Question: Basically I want a way to have the admins leave comments on the model being viewed. Let's say we have a model Car which I have registered within the admin site and I want to allow the other admins to write a short note about this car and have it show up ONLY IN THE ADMIN INTERFACE along with their name and a timestamp.
Essentially I want to add a commenting form in the django admin for a specific model.
Any suggestions on how to do this without overriding the entire view?
This is my progress using GordonsBeards answer.

It is adding 3 "extra" empty notes which is not a deal breaker but is interesting none the less.
'''
# In models.py
class Note(models.Model):
user = models.ForeignKey(User)
note = models.TextField()
created_on = models.DateTimeField(auto_now_add=True)
def __unicode__(self):
return "created on: {}".format(self.created_on)
'''
My User model handles both admin users and is what I want to add the notes functionality on. How would I add the logged in users name in front of the created on date?
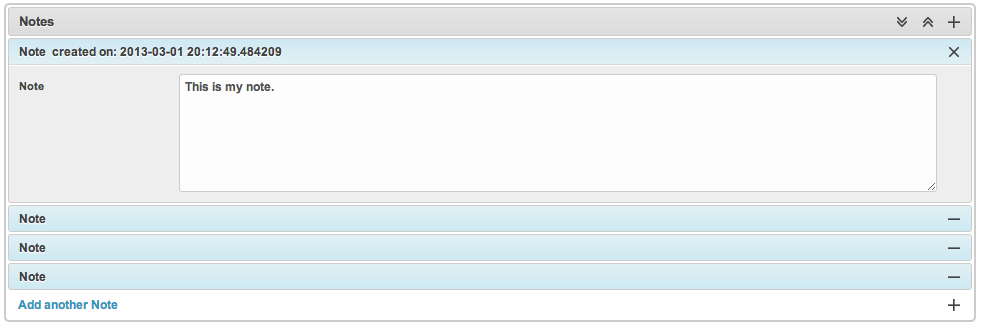
Answer: I don't know what you mean by "overriding the entire view", because this kind of thing is what makes Django so nifty to use, the ability to bolt on extra functionality without too much fuss. Assuming that I'm not about to put my entire foot into my mouth, this is how I would approach it:
Adding notes to something shouldn't be overly difficult, just define another model within your 'cars.models' and add something like 'Notes'. Then just have this model reference the Cars model as it's foreign key and zippozappo - you've got yourself some notes.
As for "restricting" it to only admin, unless your public views will let people add notes or display the notes, it shouldn't ever appear outside of the admin application.
'''
from django.contrib.auth.models import User
# snip your stuff...
class Notes(models.Model)
user = models.ForeignKey('auth.User')
author = models.ForeinKey('auth.User')
note = models.TextField()
created_on = models.DateTimeField(auto_now_add=True)
'''
'./manage syncdb'
'''
from site.models import Notes
from django.contrib.auth.models import User
class NotesInline(admin.StackedInline):
model = Notes
extra = 0
class UserAdmin(UserAdmin):
inlines = [NotesInline,]
admin.site.unregister(User)
admin.site.register(User, UserAdmin)
'''
Here are some notes for using inline admin stuff, in case you wanted to customize the display of the notes at the end of each Car: <URL>
Of course you can expand/change/alter this how you like, but you shouldn't have to do anything tricky to add some additional functionality to your models.
Ideally you'd create a Notes app, that would let you comment on whatever object you wish, not just Users.
'class NotesInline' now has a 'extra=0'. This will stop 3 records showing up by default on the user page.
'class Notes' has an 'author = models.ForeinKey('auth.User')' on it, which you need to keep track of who left the note in the first place. This will add a dropdown box that will let you select who is leaving the note. If I'm understanding correctly, you'd like to have this field auto-filled out by the currently logged-in user. The problem with forcing this is while on the admin panel, all admins are created equally (unless limited by permissions), so to limit this 'author' field to the currently logged-in user will require more tinkering than you should bother with.
If you need to extend the admin panel to the point where you'd like to auto-fill out these fields, you will have to create some other public view, and then restrict access to those users who have permissions to access it. Either than or you will have to start overriding the admin views/templates yourself. This is kind of a by-design feature of Django's admin panel - it should be used for modifying your tables, not necessarily being the end-all user-input panel.
Django's 'syncdb' will not alter tables that already exist, so if you want to add/remove a column from an existing model, you need to drop and recreate the table, or use something like <URL>. Use of that is for another question however.